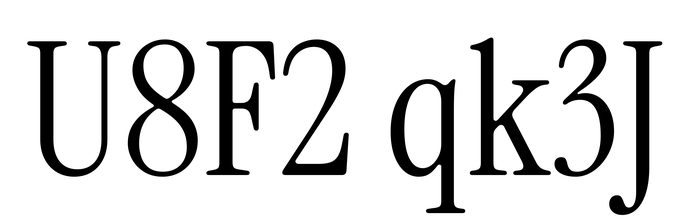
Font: InstrumentSerif-Regular